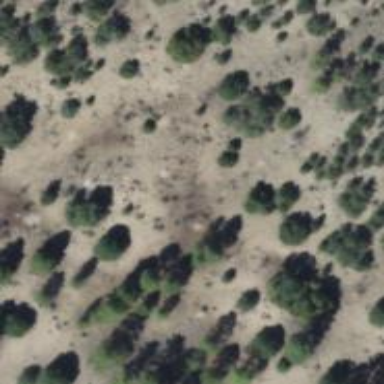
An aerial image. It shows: Area covered in scrub vegetation.